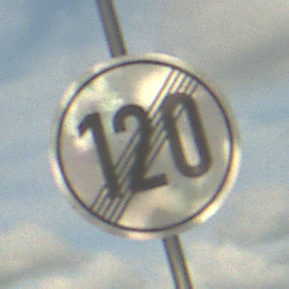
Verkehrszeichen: EndeGeschwindigkeit120
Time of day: Midday
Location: Outdoor (RoadRail)
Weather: PartlyCloudy
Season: NotSpecified
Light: Natural